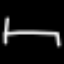
Label: bed